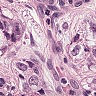
Metastatic tissue present: yes